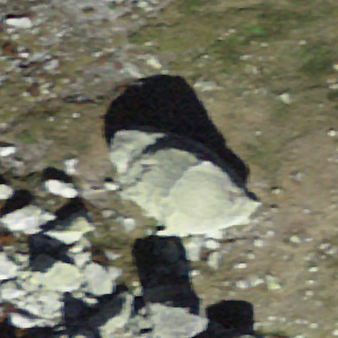
Label: bouldering_area